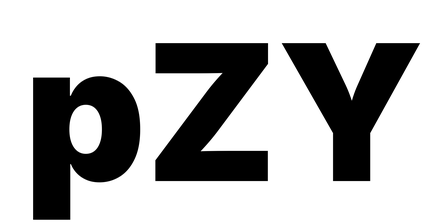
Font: Inter_Black